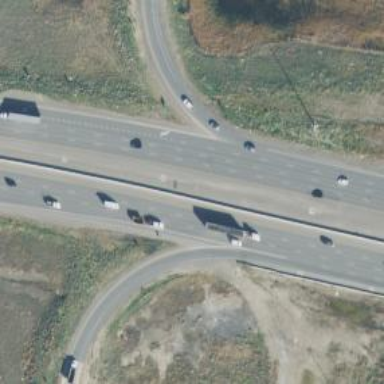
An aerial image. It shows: Asphalt surface motorway with expressway access.